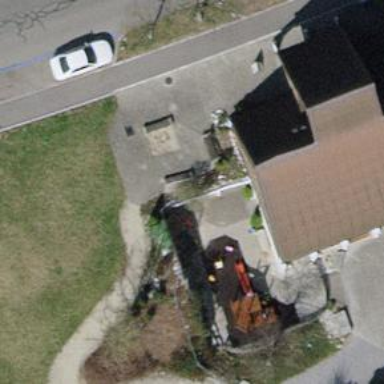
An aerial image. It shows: Brown bench.